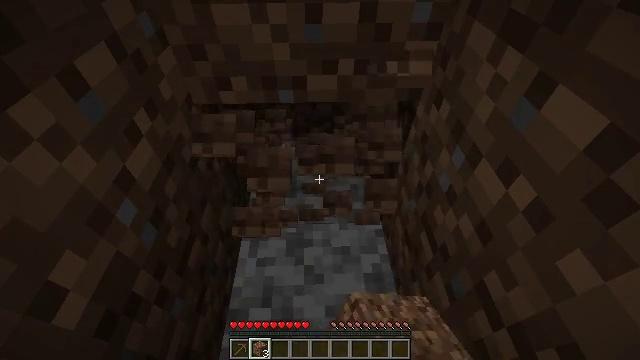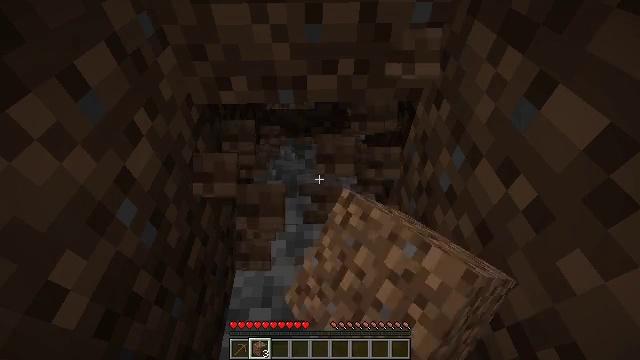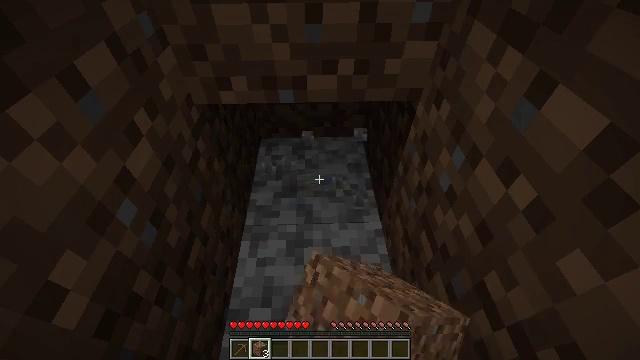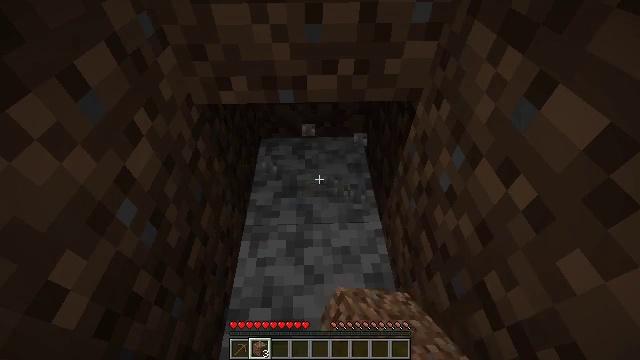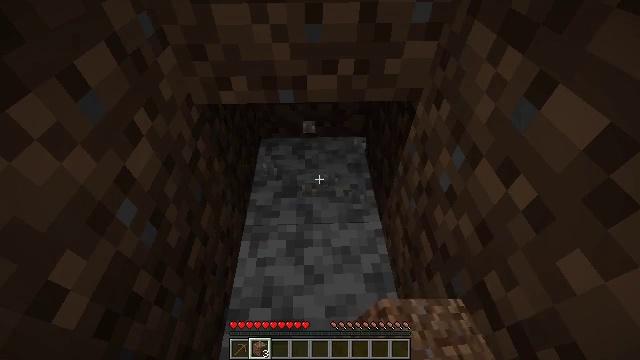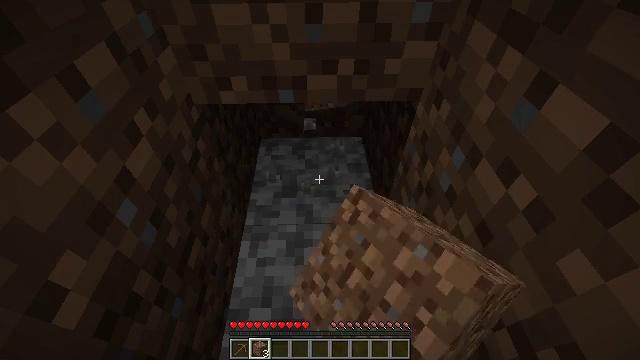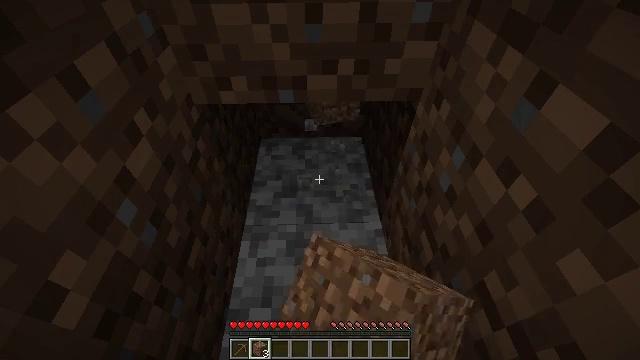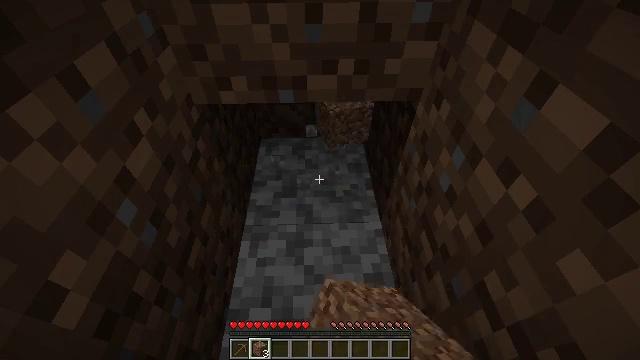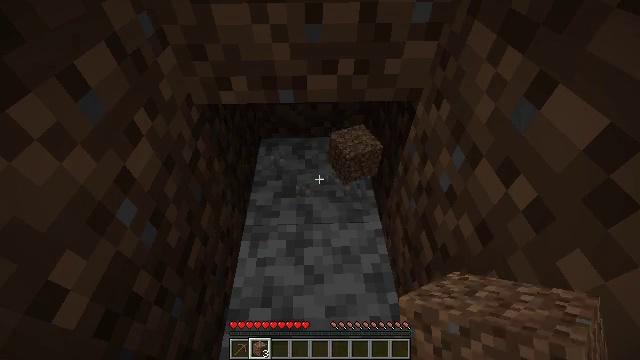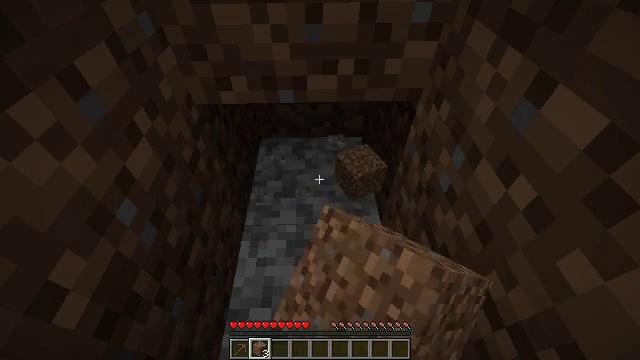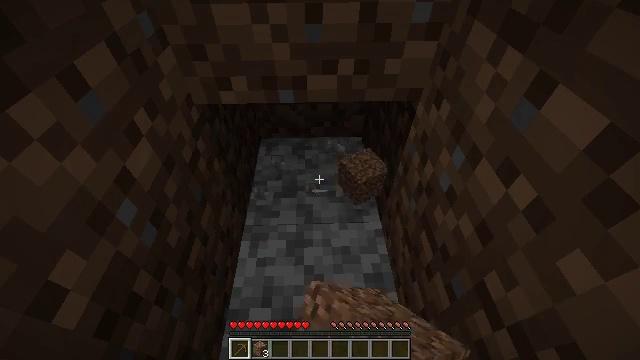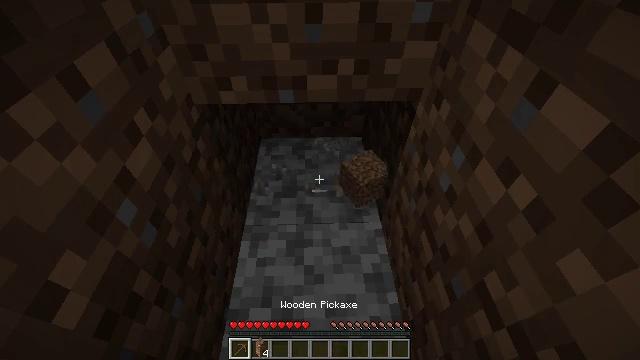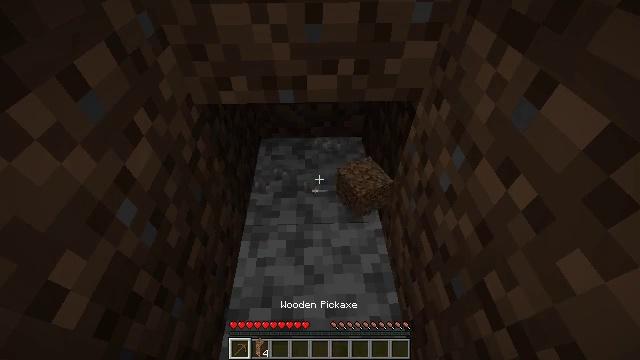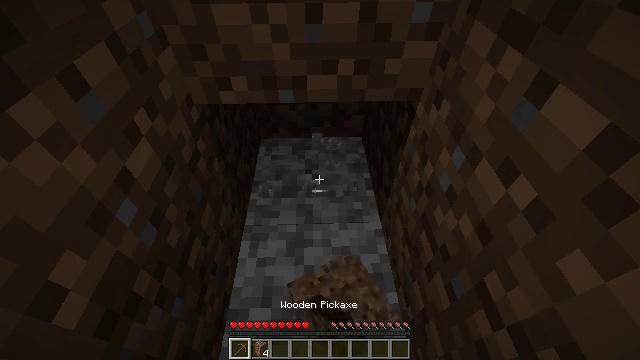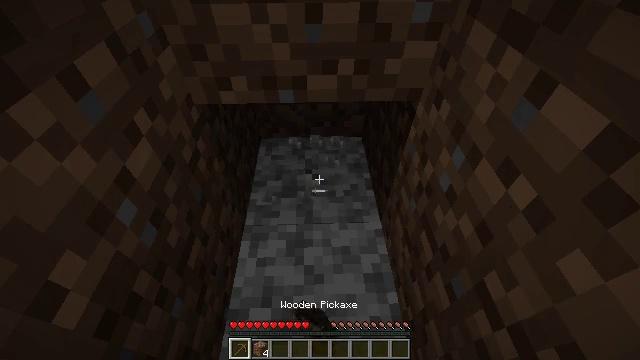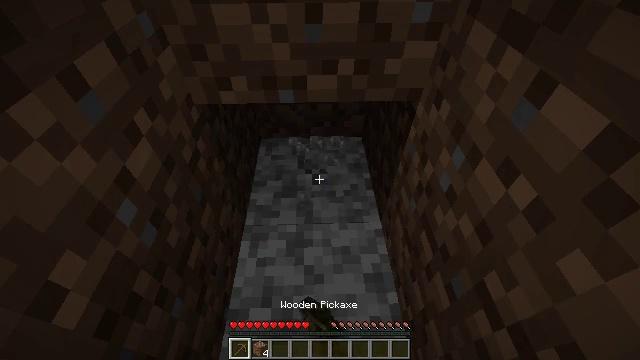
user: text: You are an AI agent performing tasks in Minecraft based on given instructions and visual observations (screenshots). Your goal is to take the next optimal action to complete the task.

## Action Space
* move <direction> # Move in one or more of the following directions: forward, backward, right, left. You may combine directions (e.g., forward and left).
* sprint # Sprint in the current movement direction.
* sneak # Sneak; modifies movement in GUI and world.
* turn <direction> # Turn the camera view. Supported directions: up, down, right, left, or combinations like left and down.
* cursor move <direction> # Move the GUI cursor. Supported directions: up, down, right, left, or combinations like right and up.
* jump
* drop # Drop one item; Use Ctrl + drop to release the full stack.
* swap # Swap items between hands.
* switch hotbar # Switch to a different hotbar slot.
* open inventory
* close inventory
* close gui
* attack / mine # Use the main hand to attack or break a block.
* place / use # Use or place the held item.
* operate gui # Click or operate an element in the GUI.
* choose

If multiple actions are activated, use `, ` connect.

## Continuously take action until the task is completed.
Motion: motion action
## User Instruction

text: Mine the diorite underground.
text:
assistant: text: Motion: attack / mine
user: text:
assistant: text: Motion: attack / mine
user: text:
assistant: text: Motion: attack / mine
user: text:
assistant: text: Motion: attack / mine
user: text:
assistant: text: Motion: attack / mine
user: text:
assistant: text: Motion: attack / mine
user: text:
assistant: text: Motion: attack / mine
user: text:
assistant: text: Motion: attack / mine
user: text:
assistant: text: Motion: attack / mine
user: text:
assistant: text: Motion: attack / mine, switch to hotbar 1
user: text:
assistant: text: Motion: attack / mine, switch to hotbar 1
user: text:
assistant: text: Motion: attack / mine, switch to hotbar 1
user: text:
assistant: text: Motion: attack / mine
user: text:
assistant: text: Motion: attack / mine
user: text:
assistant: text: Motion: attack / mine
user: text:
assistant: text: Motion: attack / mine
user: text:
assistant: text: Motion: attack / mine
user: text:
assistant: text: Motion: attack / mine
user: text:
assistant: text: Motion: attack / mine
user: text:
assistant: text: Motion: attack / mine
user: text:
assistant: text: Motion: attack / mine
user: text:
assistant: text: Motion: attack / mine
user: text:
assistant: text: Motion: attack / mine
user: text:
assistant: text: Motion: attack / mine
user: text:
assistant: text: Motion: attack / mine
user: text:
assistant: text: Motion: attack / mine
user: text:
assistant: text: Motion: attack / mine
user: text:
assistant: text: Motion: attack / mine
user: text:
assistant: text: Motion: attack / mine
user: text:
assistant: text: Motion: attack / mine